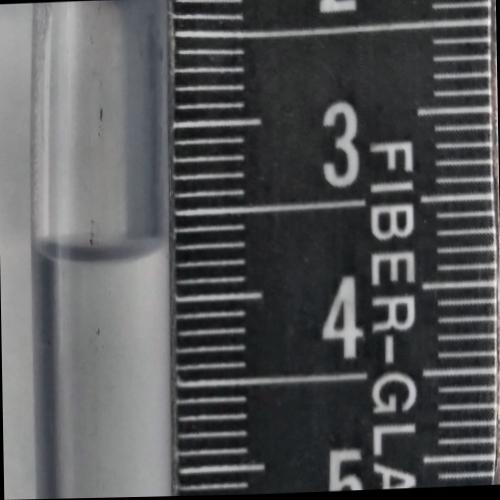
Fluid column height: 3.7 cm